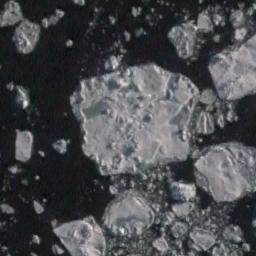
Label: sea_ice